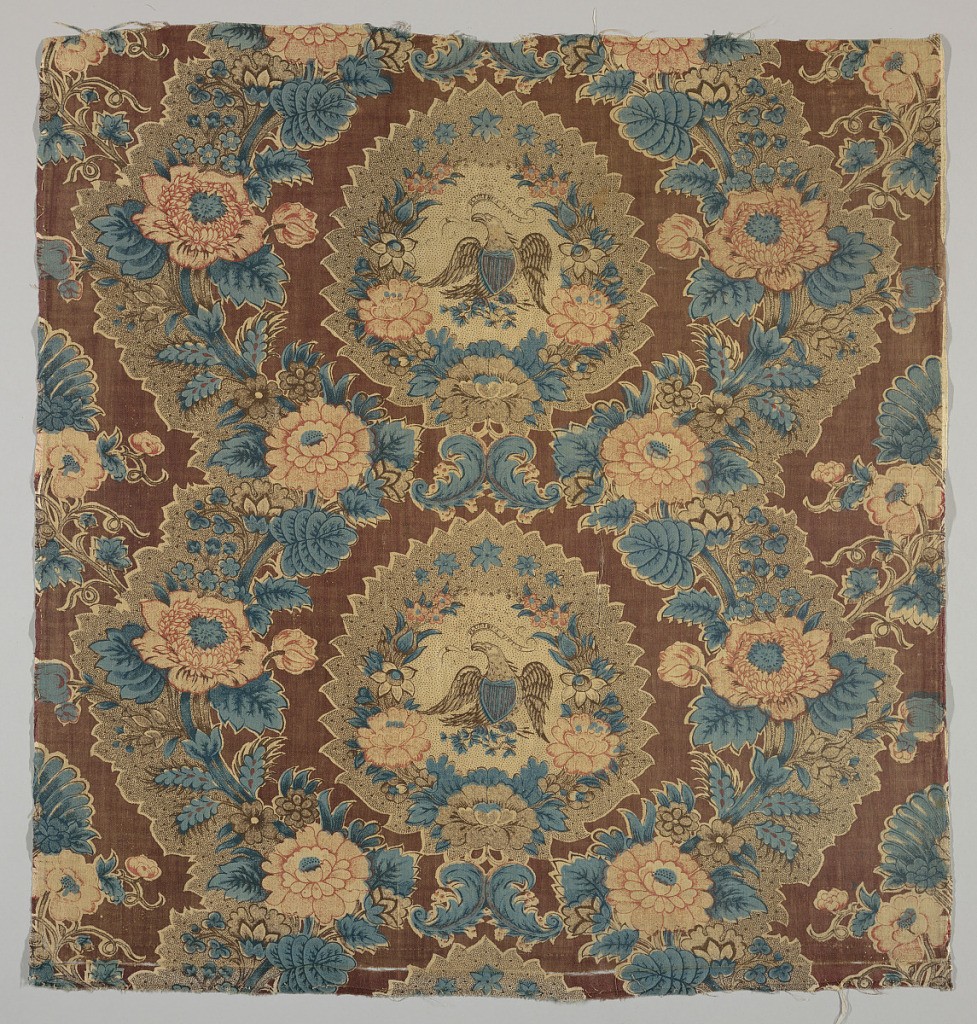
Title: Textile
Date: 1876
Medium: cotton Technique: block and roller printed
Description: Printed length has a vertically repeating palmette cartouche containing an American eagle with a shield flag. Cartouches have a stippled ground with eagle surrounded by a flower garland. Larger curving flower garlands surround each cartouche on both sides. Printed in shades of brown, blue, and red.